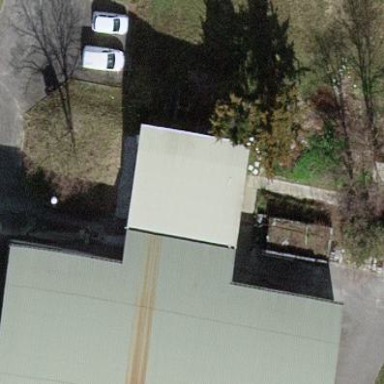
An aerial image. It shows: School building.